Field crop: maize
Growth stage: 2
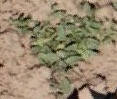
Species: convolvulus